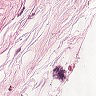
Metastatic tissue present: no